Question: What should be the best way to create a effect like this and the handling of navigation controllers and view controllers ... what to do if I don't want to re-size each subsequent view in viewcontorller and things appear as if it is a tabBar

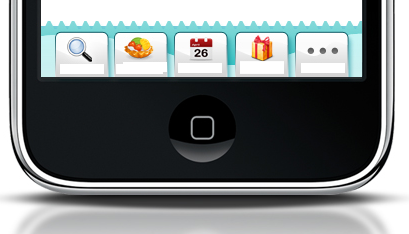
Answer: I would recommend using an UIImageView for the blue background, then 5 UIButtons of custom type with PNG images for the actual buttons.
Subclass UIView and put all the code to set up the background and buttons in the init function. That way you can easily place your custom TabBar wherever you like.
The individual buttons also allow you to easily animate them for transitions if you want.
If you want the actual UITabBar functionality, things become much more complex.
You have three basic options:
a) Implement the functionality you need from scratch in your new class
b) Subclass UITabBar and try to override the drawing code with the code above
c) Take a look at already existing <URL> and base your new class on one of them. This will probably be the easiest solution.